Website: walmart
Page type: billing-address
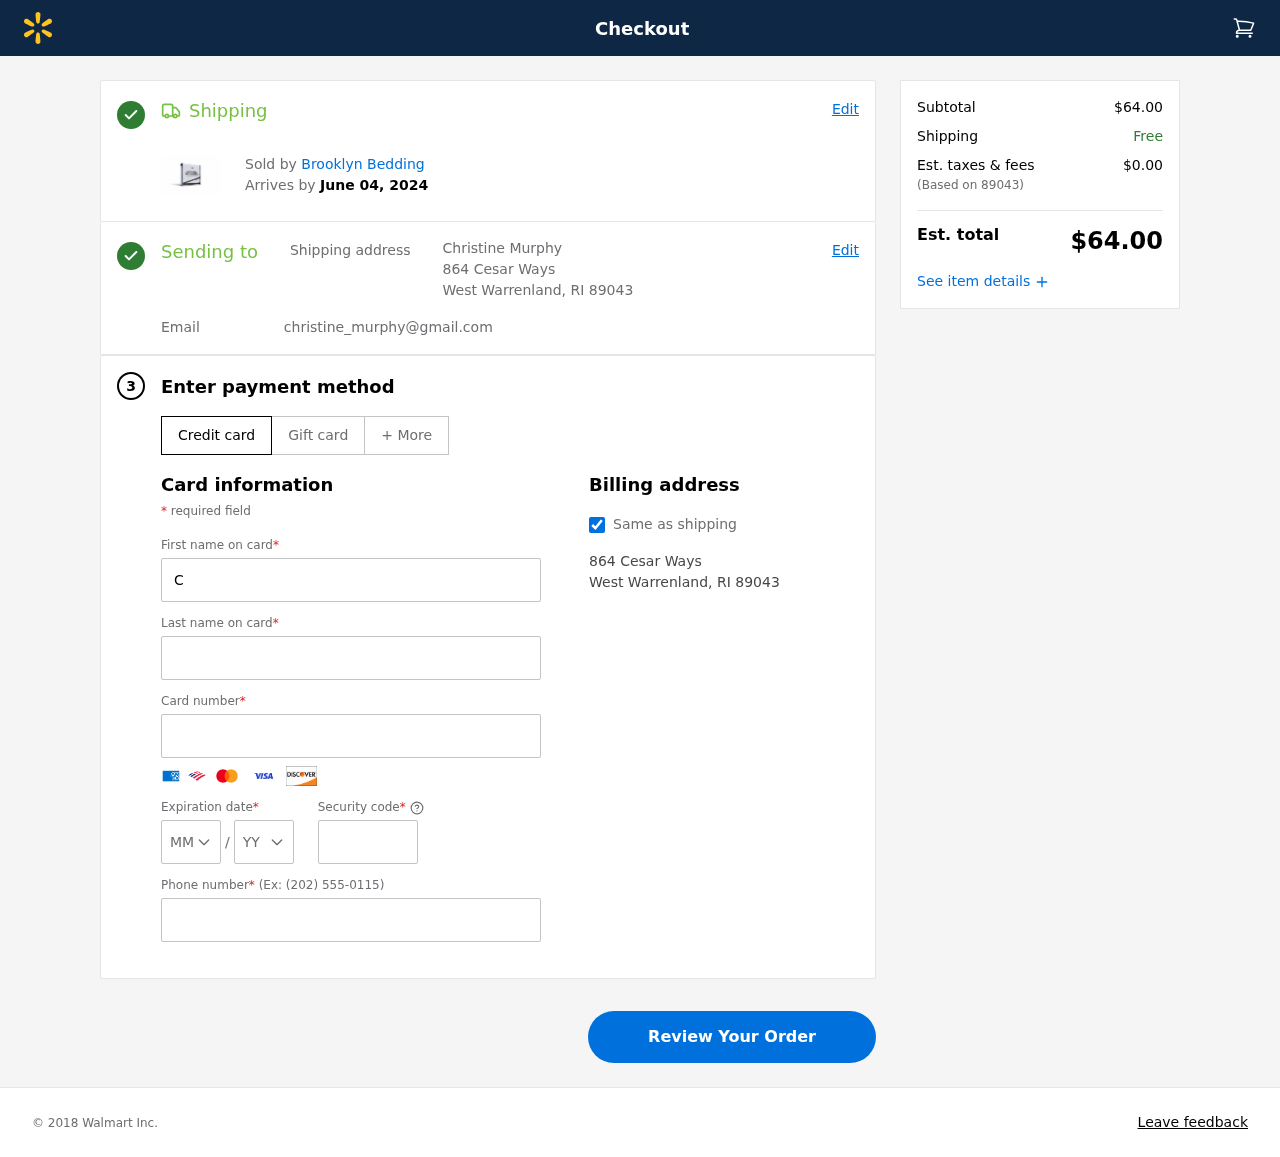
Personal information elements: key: PII_CARD_CVV
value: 857
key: PII_CARD_EXPIRY_MONTH
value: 08
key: PII_CARD_EXPIRY_YEAR
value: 26
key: PII_CARD_NUMBER
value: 6563 3785 8806 4994
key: PII_CITY_STATE_ZIP
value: West Warrenland, RI 89043
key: PII_EMAIL
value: christine_murphy@gmail.com
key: PII_FIRSTNAME
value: Christine
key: PII_FULLNAME
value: Christine Murphy
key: PII_LASTNAME
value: Murphy
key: PII_PHONE
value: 8452697216
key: PII_POSTCODE
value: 89043
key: PII_STREET
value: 864 Cesar Ways
Product elements: key: PRODUCT1_BRAND
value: Brooklyn Bedding
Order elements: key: ORDER_DELIVERY_DATE
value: June 04, 2024
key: ORDER_SUBTOTAL
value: $64.00
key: ORDER_TAX
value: $0.00
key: ORDER_TOTAL
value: $64.00